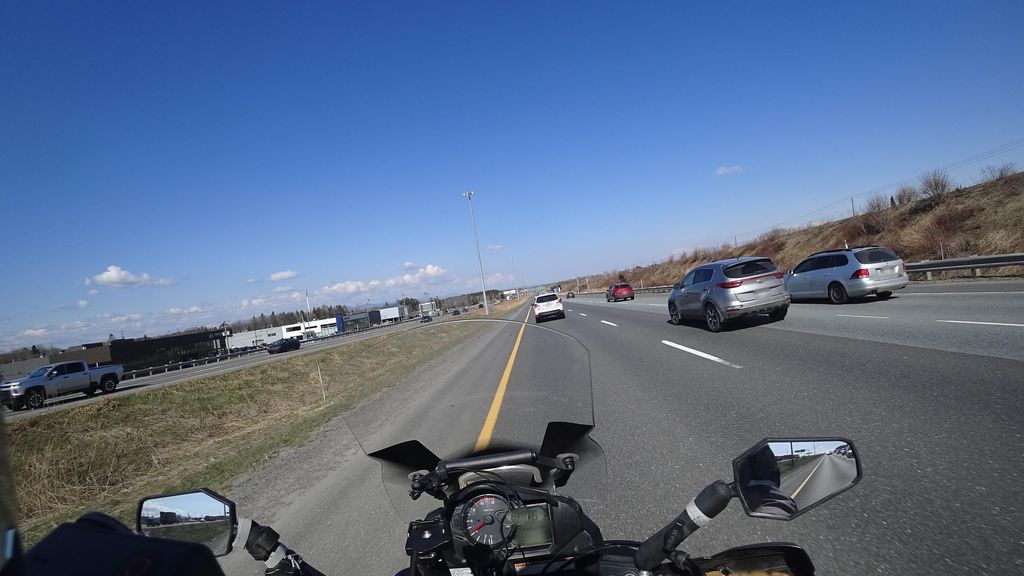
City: quebec_city